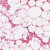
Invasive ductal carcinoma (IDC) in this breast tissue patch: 0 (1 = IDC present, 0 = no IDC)